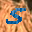
Label: 5